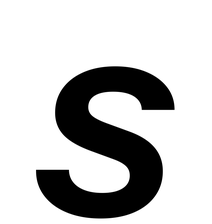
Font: InstrumentSans-Italic_SemiBold_Italic